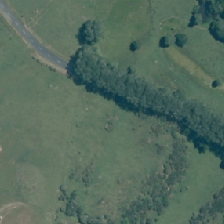
Land cover: deciduous_hardwood